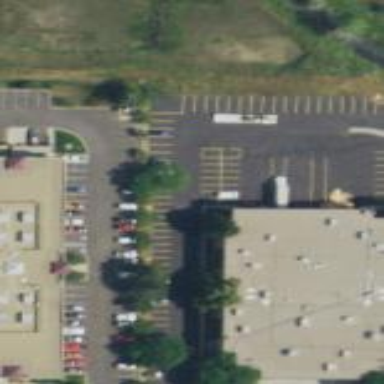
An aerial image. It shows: Office building.